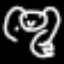
Label: frog